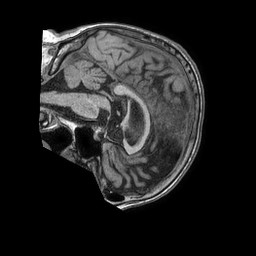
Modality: T1w
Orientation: sagittal
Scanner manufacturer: philips
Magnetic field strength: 1.5 T
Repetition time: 0.007636 s
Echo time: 0.003476 s